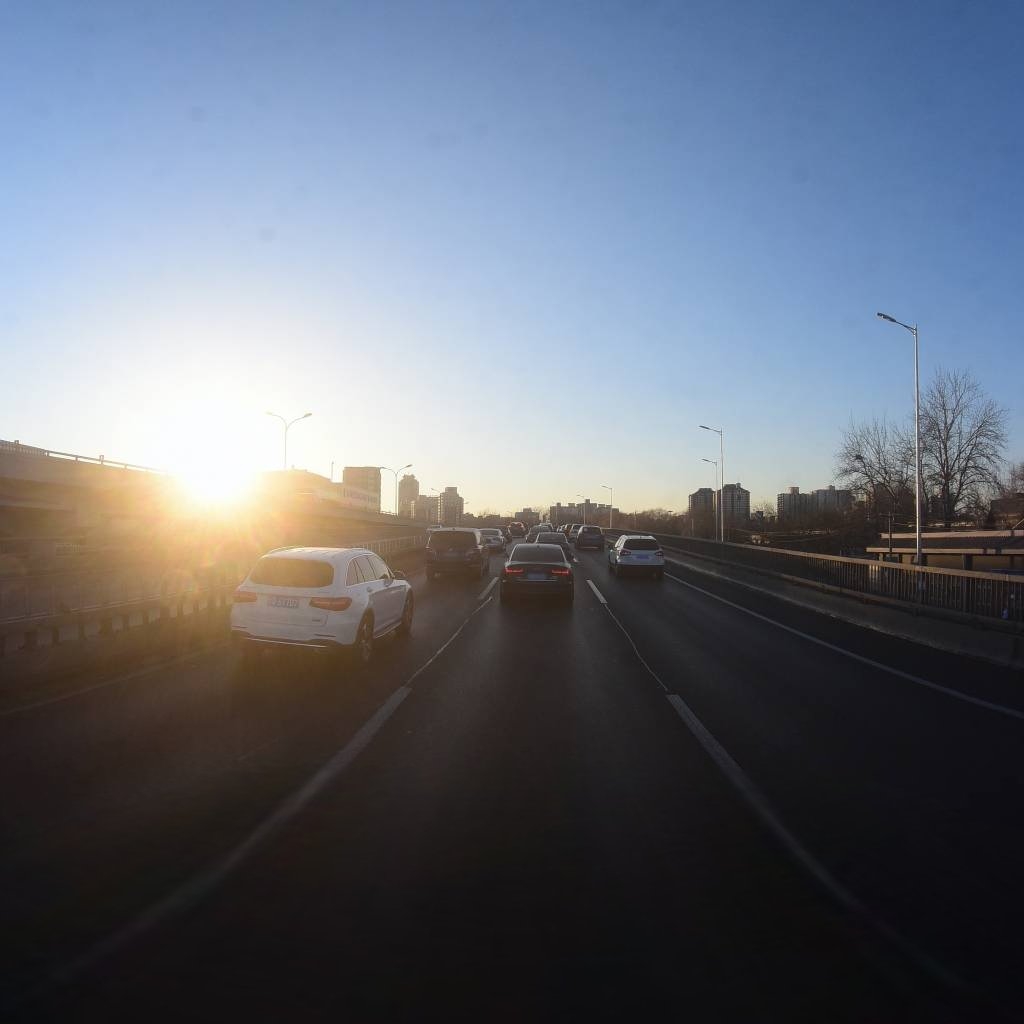
Region: Xicheng
Road damage annotations: longitudinal patch, longitudinal patch